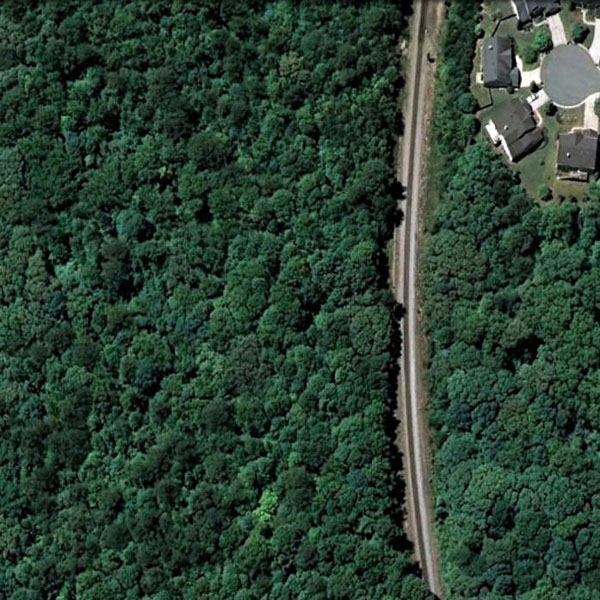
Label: Forest